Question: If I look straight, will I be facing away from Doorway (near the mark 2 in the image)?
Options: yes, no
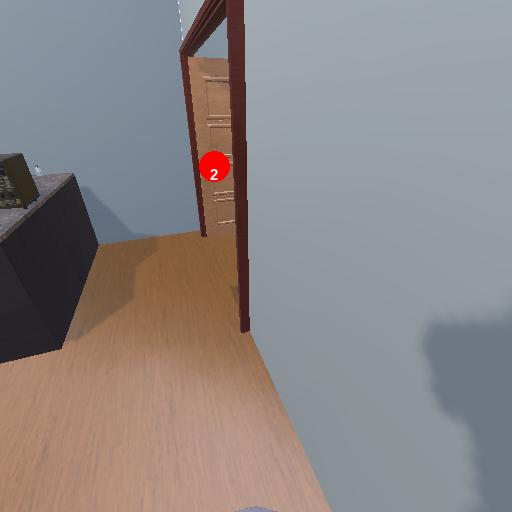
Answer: yes